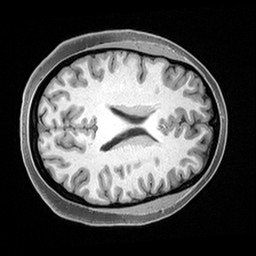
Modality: T1w
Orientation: axial
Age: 29
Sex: female
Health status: healthy
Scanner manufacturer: siemens
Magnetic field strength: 3 T
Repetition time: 2.4 s
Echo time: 0.00217 s